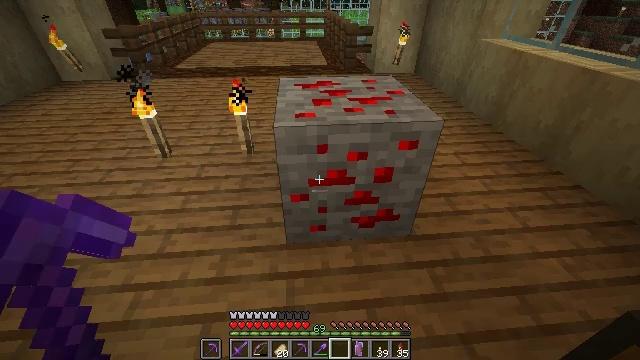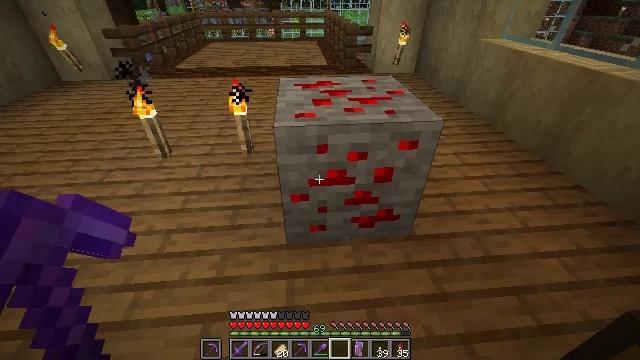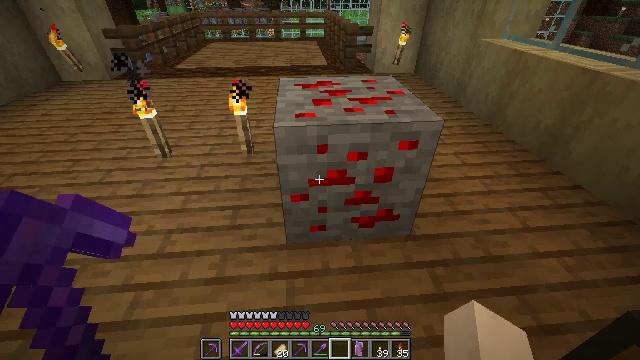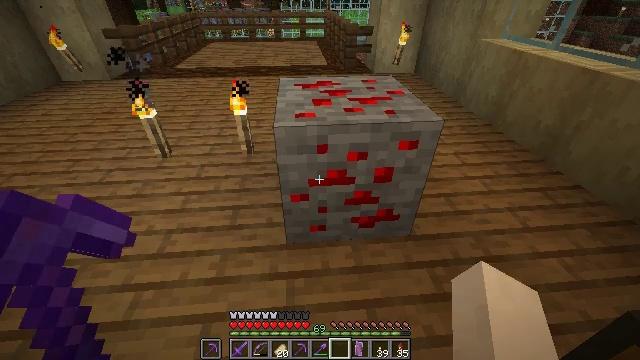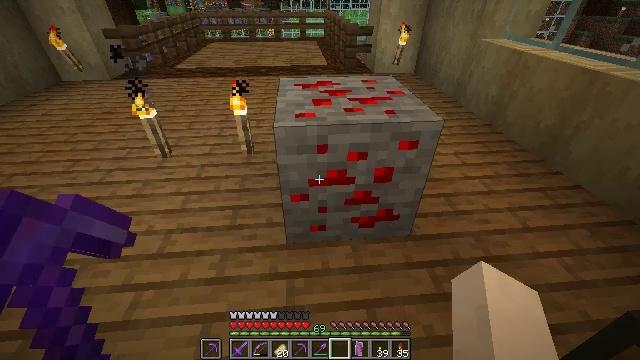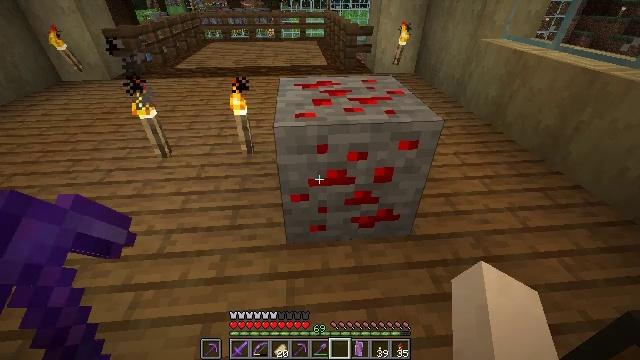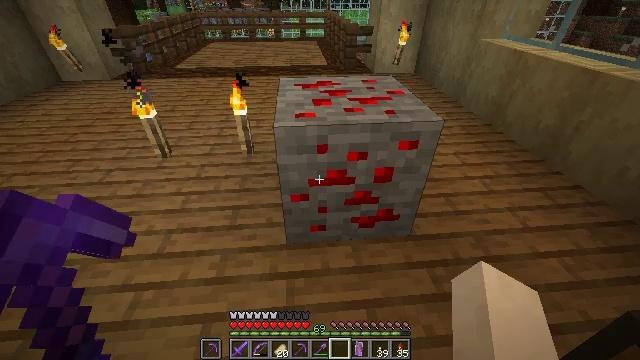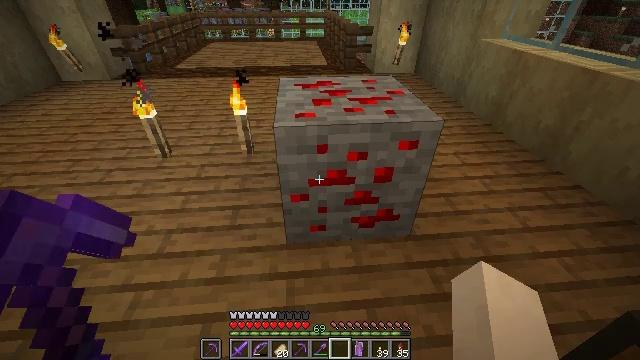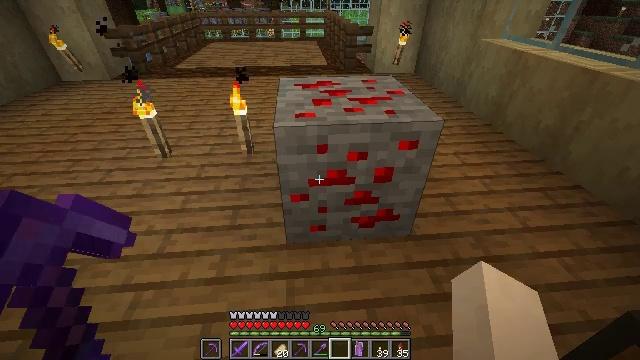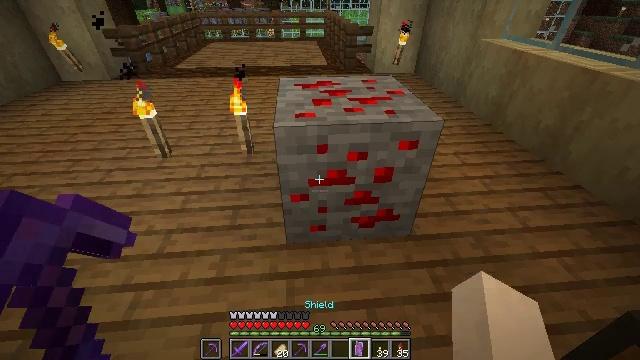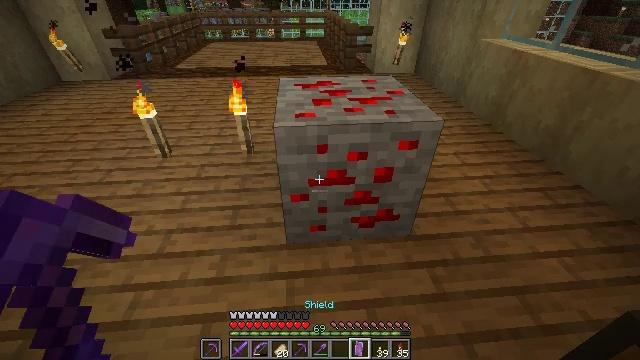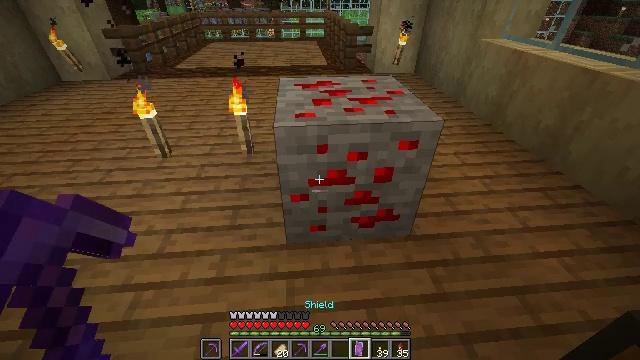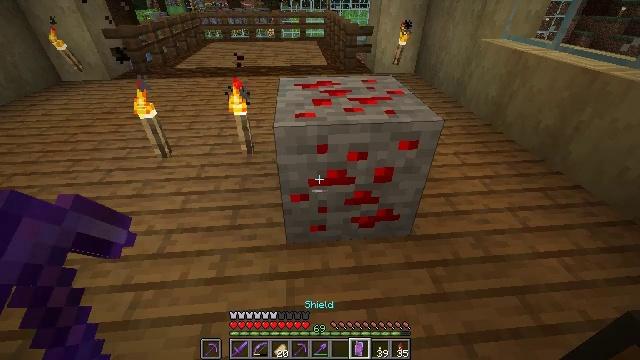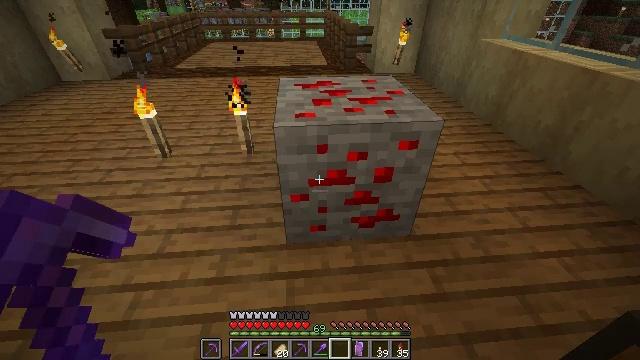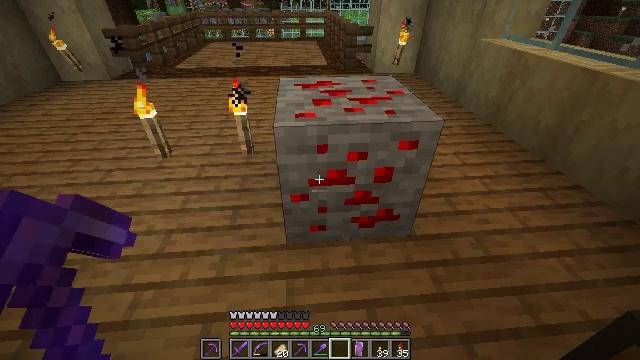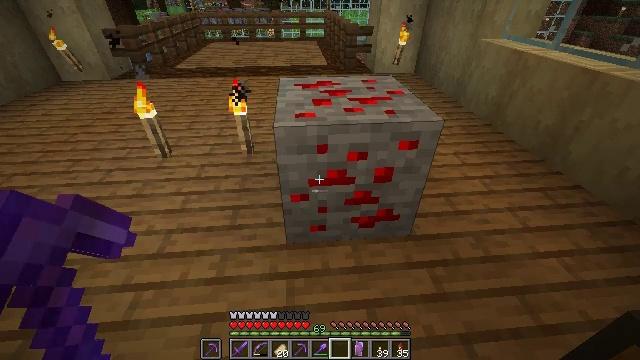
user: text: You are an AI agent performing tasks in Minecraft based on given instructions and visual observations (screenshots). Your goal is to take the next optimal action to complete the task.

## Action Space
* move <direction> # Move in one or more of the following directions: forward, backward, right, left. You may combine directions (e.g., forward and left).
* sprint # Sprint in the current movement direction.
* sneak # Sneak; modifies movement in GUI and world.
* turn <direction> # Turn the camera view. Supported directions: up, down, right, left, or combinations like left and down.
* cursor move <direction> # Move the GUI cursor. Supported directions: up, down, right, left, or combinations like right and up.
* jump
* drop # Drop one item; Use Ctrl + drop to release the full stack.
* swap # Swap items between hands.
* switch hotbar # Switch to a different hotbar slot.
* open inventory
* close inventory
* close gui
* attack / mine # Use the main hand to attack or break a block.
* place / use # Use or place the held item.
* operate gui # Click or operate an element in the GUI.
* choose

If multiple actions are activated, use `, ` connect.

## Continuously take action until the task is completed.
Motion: motion action
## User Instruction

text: Use a pickaxe to gather redstone ore.
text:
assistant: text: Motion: no_op
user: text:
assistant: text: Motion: no_op
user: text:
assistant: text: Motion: no_op
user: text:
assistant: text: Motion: no_op
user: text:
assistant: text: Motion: no_op
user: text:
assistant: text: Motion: no_op
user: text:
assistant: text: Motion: no_op
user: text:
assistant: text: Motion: no_op
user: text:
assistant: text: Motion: no_op
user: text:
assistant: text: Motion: no_op
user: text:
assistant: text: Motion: no_op
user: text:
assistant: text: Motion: no_op
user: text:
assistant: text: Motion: no_op
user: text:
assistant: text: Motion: no_op
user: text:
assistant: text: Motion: no_op
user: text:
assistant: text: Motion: no_op
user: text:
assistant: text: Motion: no_op
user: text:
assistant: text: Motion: no_op
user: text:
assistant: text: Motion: no_op
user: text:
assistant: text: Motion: no_op
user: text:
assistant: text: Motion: no_op
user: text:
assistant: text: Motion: no_op
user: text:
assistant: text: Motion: no_op
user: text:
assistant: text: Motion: no_op
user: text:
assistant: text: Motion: no_op
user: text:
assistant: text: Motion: no_op
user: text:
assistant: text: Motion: no_op
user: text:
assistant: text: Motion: attack / mine
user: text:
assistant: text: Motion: move forward, attack / mine
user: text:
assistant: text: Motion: move forward, attack / mine